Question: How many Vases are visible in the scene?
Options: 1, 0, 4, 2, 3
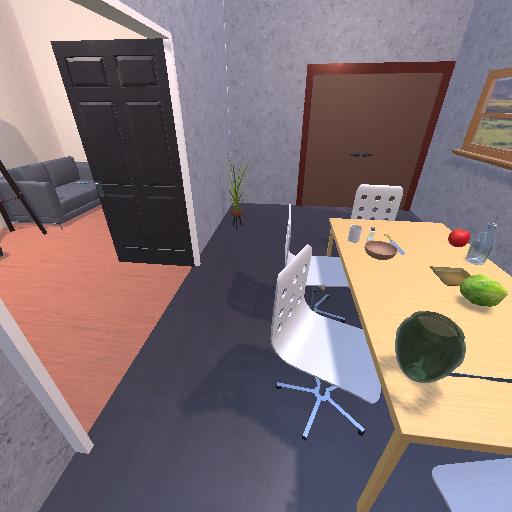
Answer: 1